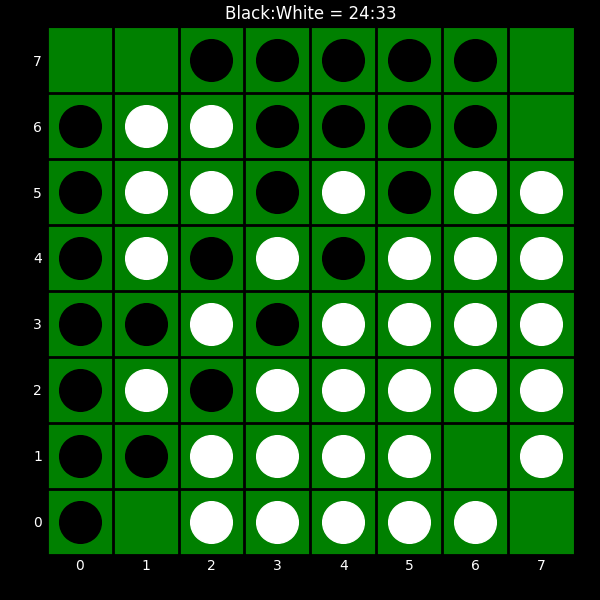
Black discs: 24
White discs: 33